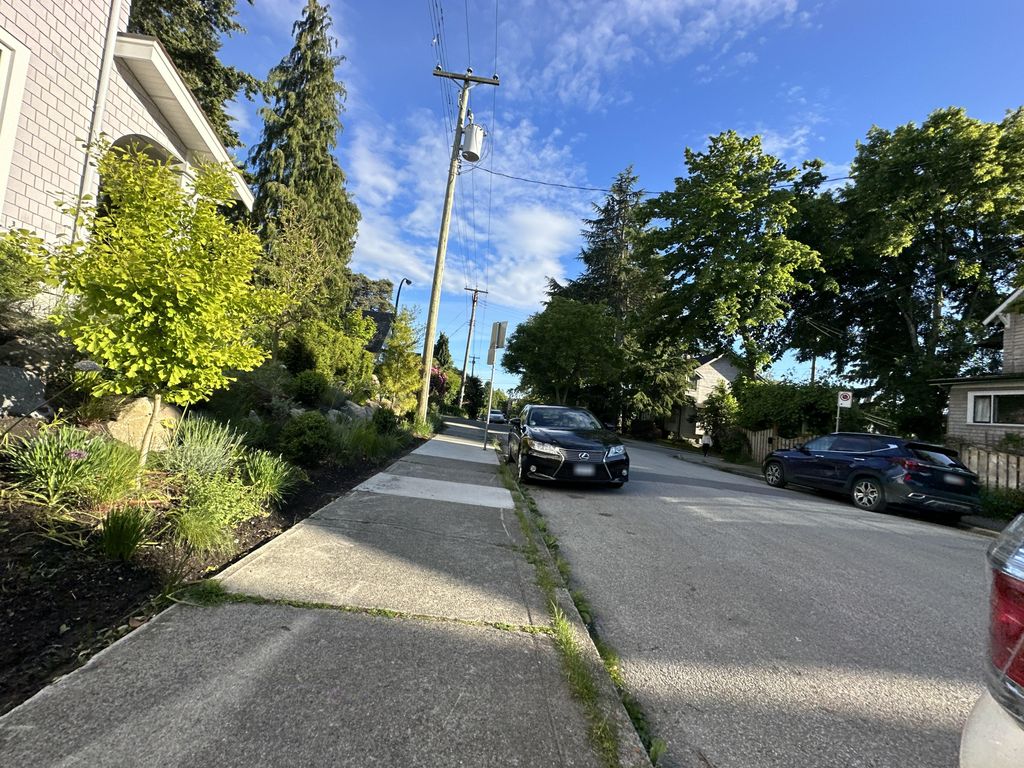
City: vancouver